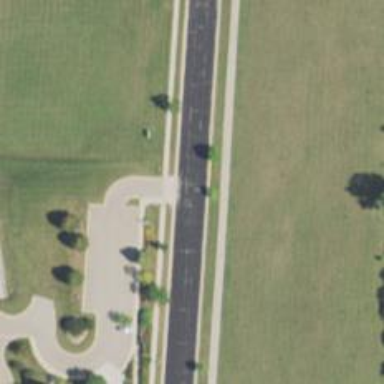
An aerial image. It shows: Asphalt road in residential area.